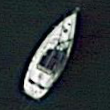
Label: Civil_yacht